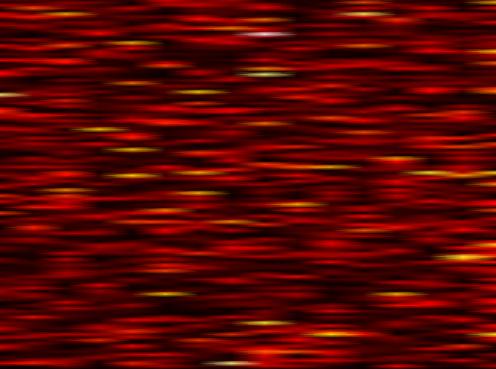
Label: OFDM